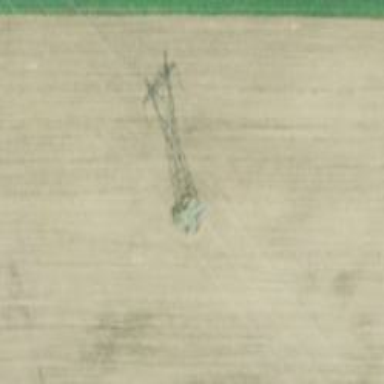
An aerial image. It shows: Lattice structure tower used for power distribution.